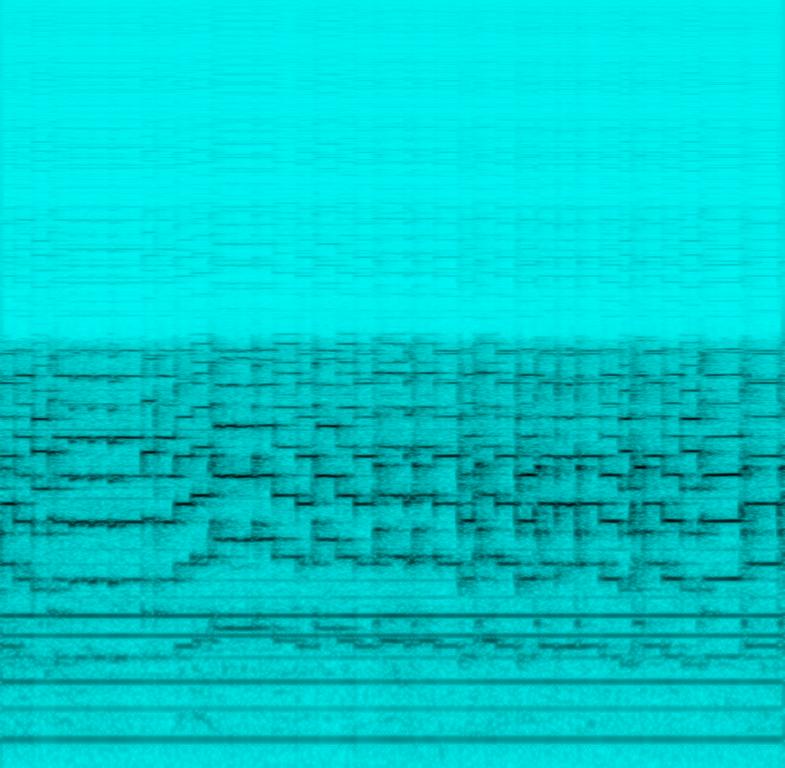
This is a live recording of a performance on the bagpipes. There are two bagpipes, one playing a low pitched buzzing hum and the other playing an intricate celtic-style melody. The audio quality is poor.